Question: Sorry if this is a stupid question. I'm not being lazy. I am following along with and one of the examples in the book diverges from how Qt is working for me.
It has me make a dialog and then hook up some signals and slots. Well that does not work and so I tried some reality checks. I can't even edit the objects properties manually.
'''
#include <QApplication>
#include <QDialog>
#include <iostream>
#include "ui_gotocelldialog.h"
using namespace std;
int main(int argc, char *argv[])
{
QApplication app(argc, argv);
Ui::GoToCellDialog ui;
QDialog *d = new QDialog;
ui.setupUi(d);
d->show();
return app.exec();
}
'''
'''
#include "gotocelldialog.h"
#include "ui_gotocelldialog.h"
#include <iostream>
using namespace std;
GoToCellDialog::GoToCellDialog(QWidget *parent) :
QWidget(parent),
ui(new Ui::GoToCellDialog)
{
cout << "!!!!!!!!!!!!!!!!!!!!!"; // i never see this
ui->setupUi(this); // but if i comment out this it doesnt init
ui->okButton->setEnabled(true); // this does nothing
}
GoToCellDialog::~GoToCellDialog()
{
delete ui;
}
'''

I am just trying to enable okButton, which is disabled by default. Also, if I cout << "abc"; it doesn't show up. Can you please shed some light on this?
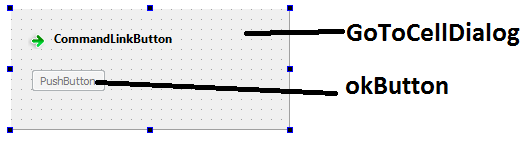
Answer: There are several issues in your code.
You've created a 'GoToCellDialog' class and implemented its constructor. But you don't create an object of this class. Of course, your constructor is not being executed. You need to replace 'QDialog' to 'GoToCellDialog' in your main function.
If you really need 'QDialog', not 'QWidget', you need to derive 'GoToCellDialog' class from 'QDialog', not 'QWidget'. There is an option for that while you create a designer form class in Qt Creator.
You create a 'Ui::GoToCellDialog' in the main function, but another one is created in the 'GoToCellDialog' class (note the 'ui' private member). If you would instantiate your class, it would give you 2 instanses of 'Ui::GoToCellDialog' which shouldn't be done. Remove 'Ui::GoToCellDialog' from your main function.
I think you've confused 'GoToCellDialog' class defined by you and 'Ui::GoToCellDialog' class generated internally. 'Ui::GoToCellDialog ui' is private member of 'GoToCellDialog', you don't need to instantiate it anywhere else.
See also: <URL>.